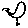
Label: bird